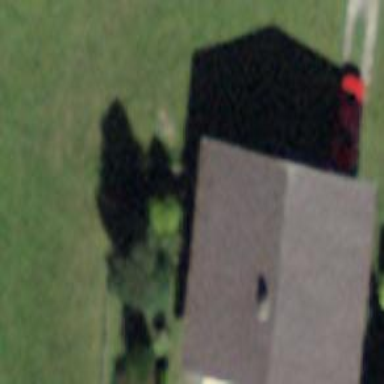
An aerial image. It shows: Gabled roof on residential building.